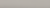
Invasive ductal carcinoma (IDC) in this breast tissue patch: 0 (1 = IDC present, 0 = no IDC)